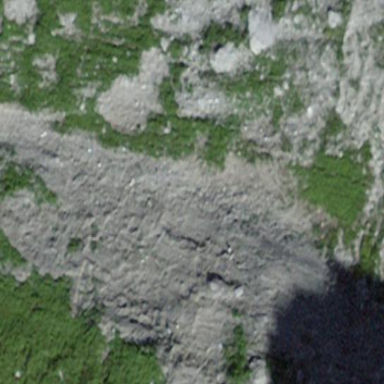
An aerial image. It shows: Scree landscape.